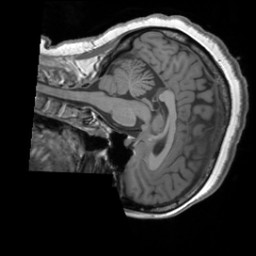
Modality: T1w
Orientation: sagittal
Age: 45
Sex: female
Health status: healthy